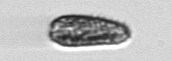
Label: Pseudochattonella_farcimen